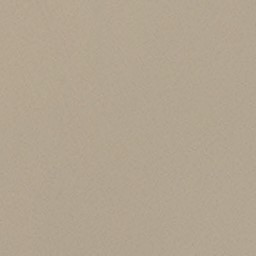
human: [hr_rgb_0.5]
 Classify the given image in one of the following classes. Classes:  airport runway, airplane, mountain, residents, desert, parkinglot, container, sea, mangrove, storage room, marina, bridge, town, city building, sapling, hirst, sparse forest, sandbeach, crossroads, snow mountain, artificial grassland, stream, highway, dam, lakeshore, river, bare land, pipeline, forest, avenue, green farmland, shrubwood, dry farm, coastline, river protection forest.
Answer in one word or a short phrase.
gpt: desert